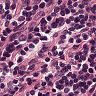
Metastatic tissue present: no